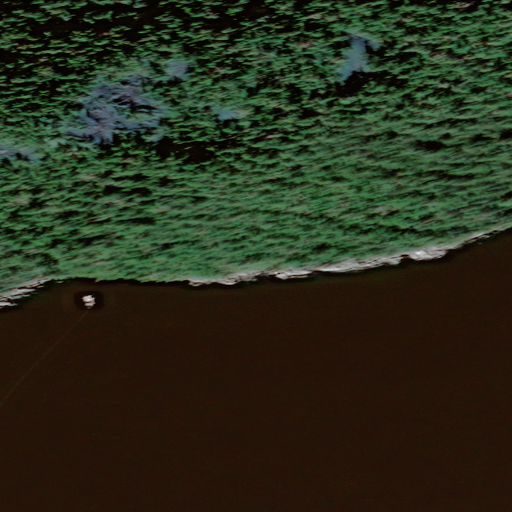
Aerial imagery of cape in Alaska named Hodgkins Point containing only unknown